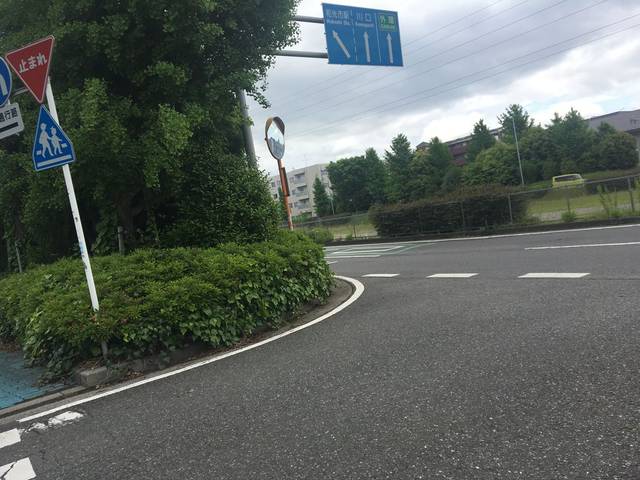
Region: Japan
Coordinates: 35.785, 139.613